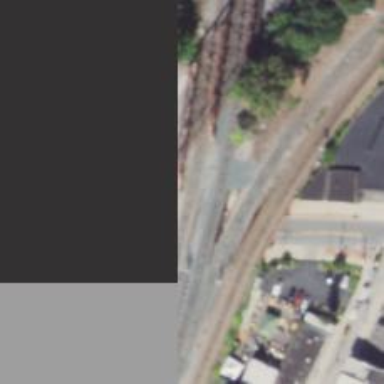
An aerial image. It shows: Railway track.